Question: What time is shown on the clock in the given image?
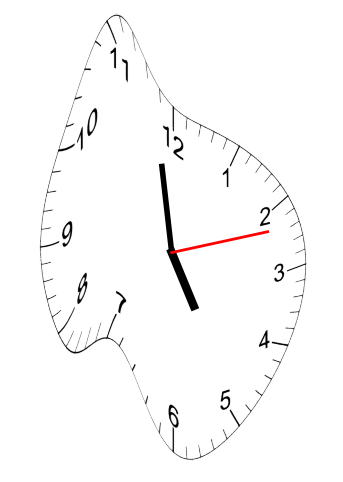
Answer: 04:58:12